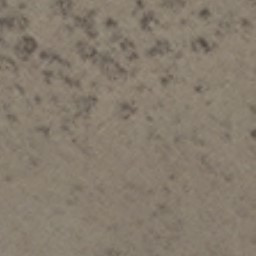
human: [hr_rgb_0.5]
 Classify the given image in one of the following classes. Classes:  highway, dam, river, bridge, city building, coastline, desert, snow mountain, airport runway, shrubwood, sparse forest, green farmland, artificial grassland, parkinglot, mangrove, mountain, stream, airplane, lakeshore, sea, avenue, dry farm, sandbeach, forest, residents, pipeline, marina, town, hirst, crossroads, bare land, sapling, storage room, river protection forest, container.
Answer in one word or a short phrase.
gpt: bare land